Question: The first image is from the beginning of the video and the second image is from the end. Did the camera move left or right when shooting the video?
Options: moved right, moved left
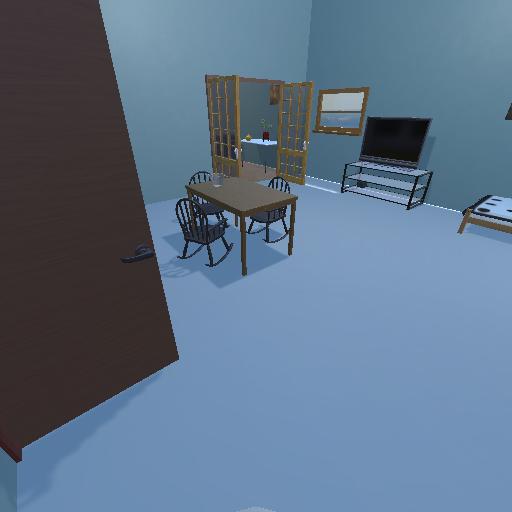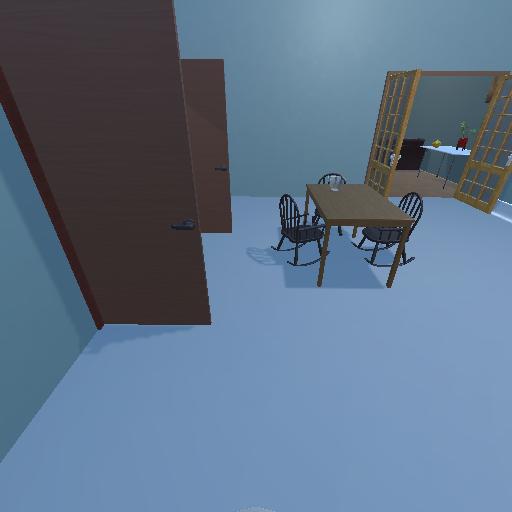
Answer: moved right